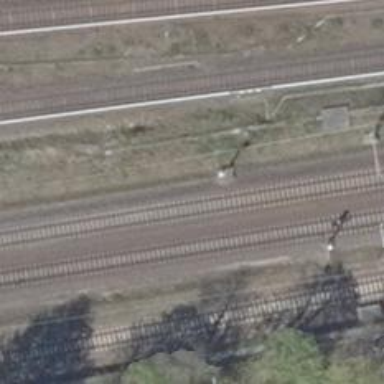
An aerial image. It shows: Railway signal.